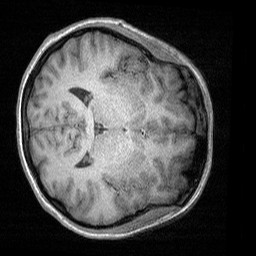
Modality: T1w
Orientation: axial
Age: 21
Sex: female
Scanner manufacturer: siemens
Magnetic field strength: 3 T
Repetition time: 1.64 s
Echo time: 0.00234 s